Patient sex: M
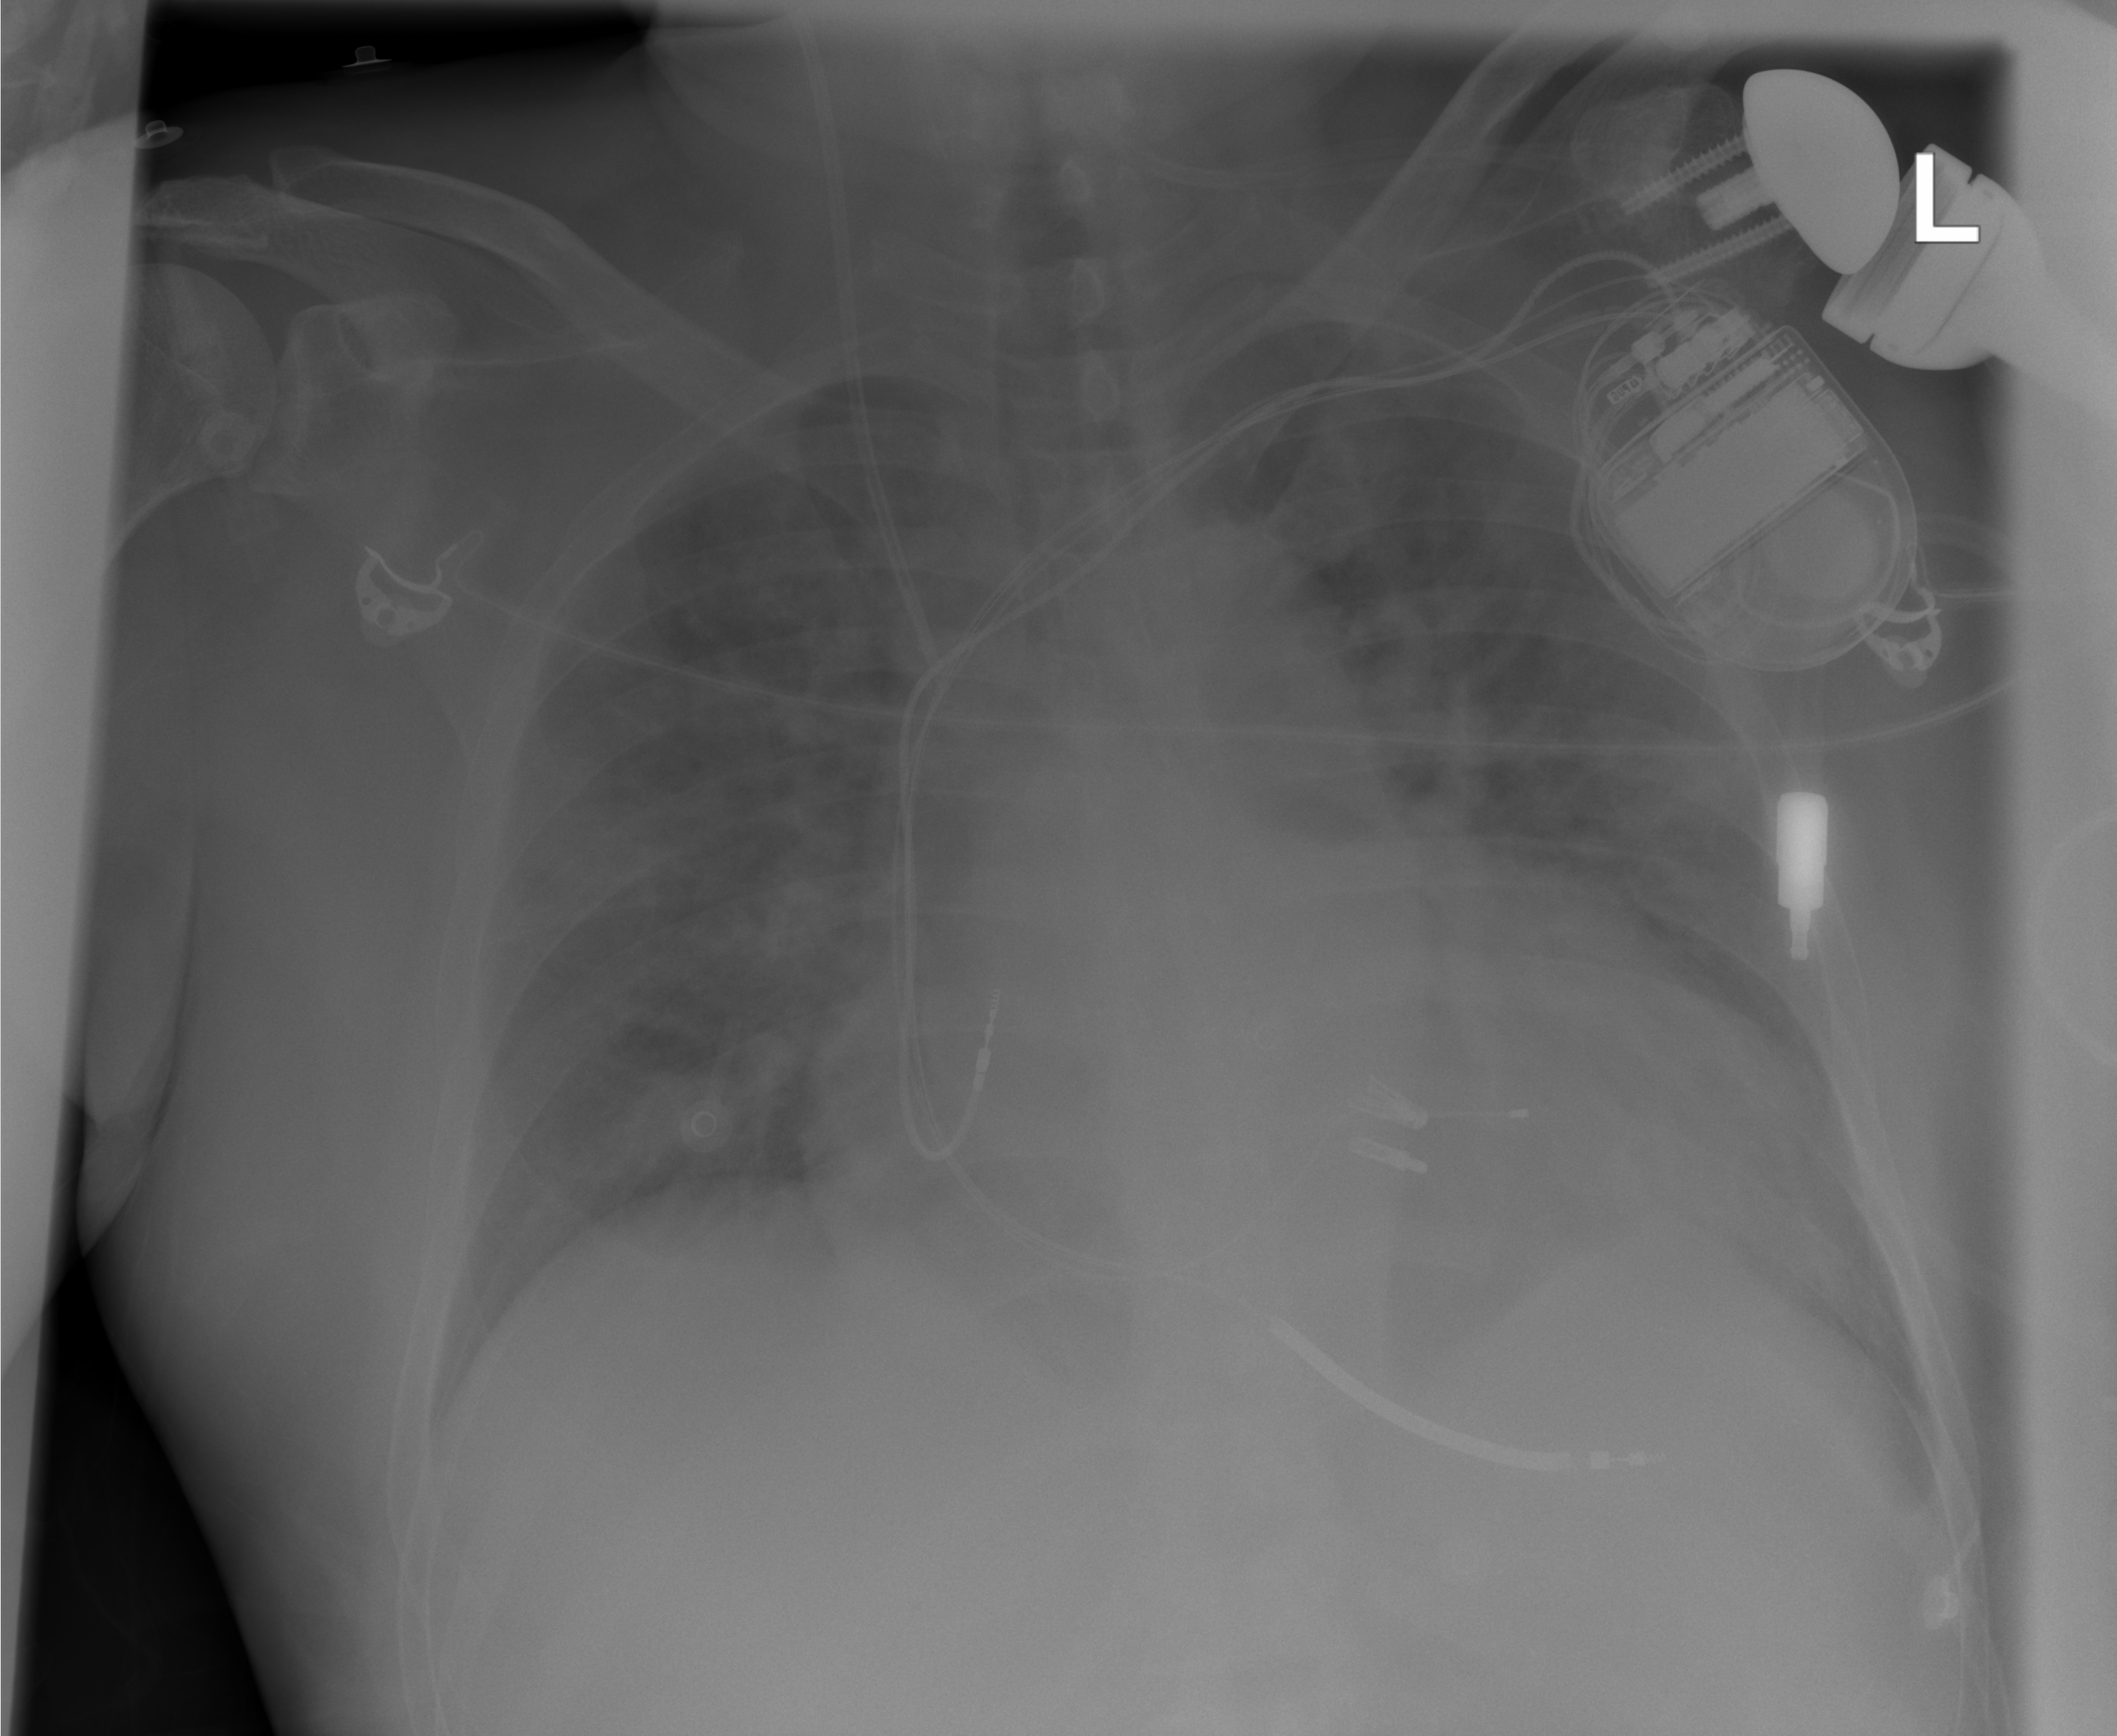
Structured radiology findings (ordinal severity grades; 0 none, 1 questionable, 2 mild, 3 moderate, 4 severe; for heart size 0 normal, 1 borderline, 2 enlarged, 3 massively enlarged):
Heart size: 2
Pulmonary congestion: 3
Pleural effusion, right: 0
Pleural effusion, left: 0
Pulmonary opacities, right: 3
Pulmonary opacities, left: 3
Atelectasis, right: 0
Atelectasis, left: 0